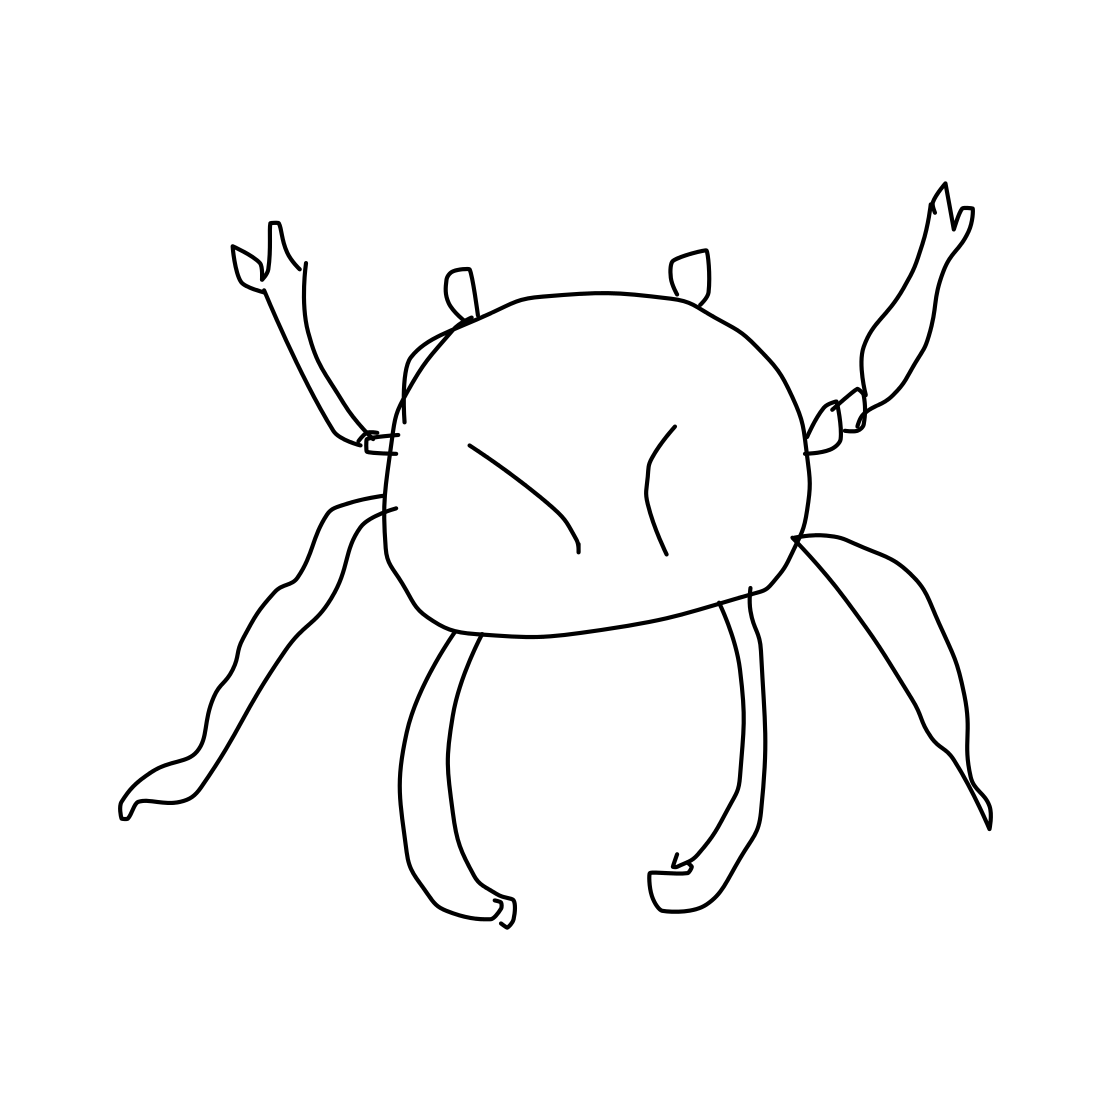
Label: crab